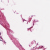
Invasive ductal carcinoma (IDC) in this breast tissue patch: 0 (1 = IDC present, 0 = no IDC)